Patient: sex M, age 45
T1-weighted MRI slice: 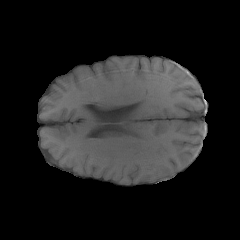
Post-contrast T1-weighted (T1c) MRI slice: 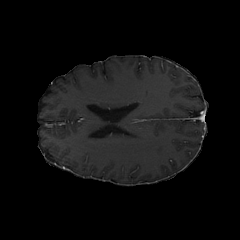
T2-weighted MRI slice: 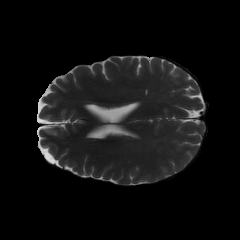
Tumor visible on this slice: no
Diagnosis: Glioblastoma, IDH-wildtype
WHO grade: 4